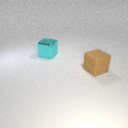
large brown rubber cube to the right of large cyan metal cube